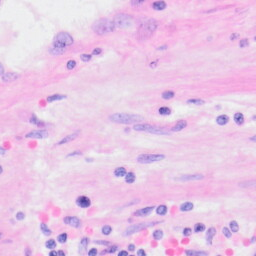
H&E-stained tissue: Kidney